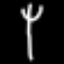
Label: fork